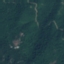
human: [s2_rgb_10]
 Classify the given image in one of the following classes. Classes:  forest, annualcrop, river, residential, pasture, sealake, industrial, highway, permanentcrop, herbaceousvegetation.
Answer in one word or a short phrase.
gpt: Forest